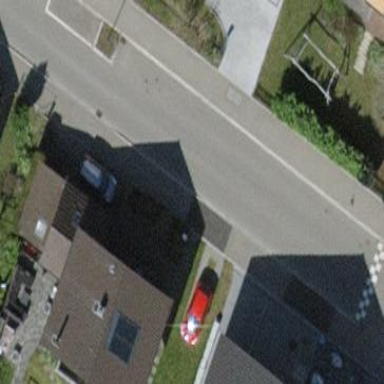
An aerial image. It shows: Gabled building.